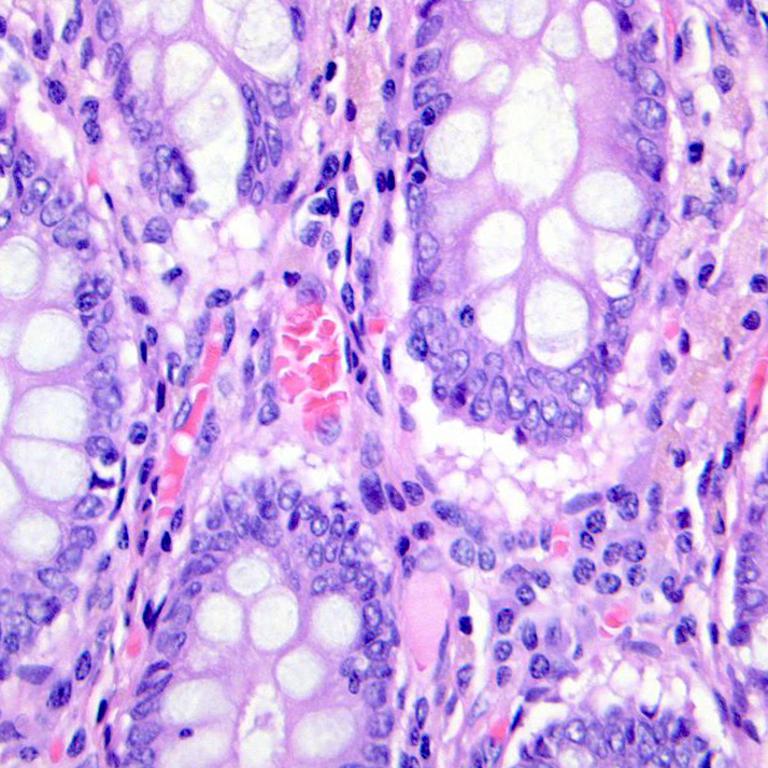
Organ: colon
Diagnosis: benign